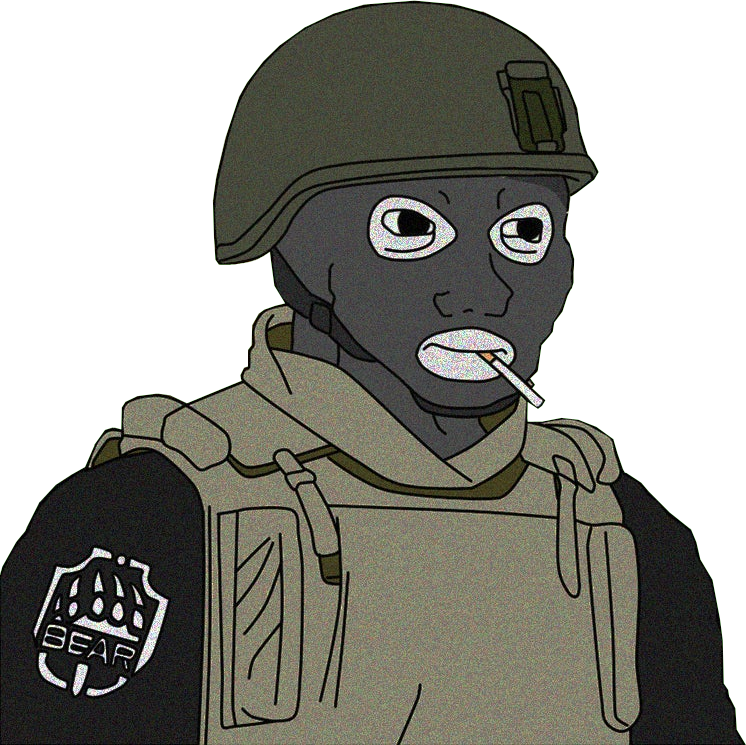
Label: 5_Doomer